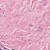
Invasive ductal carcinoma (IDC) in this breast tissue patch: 0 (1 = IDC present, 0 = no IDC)